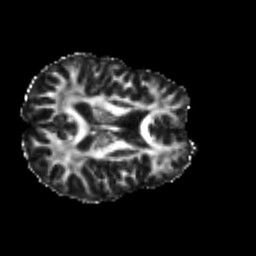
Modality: FA
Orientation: axial
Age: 26
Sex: female
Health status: healthy
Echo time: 0.074 s